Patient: sex F, age 70
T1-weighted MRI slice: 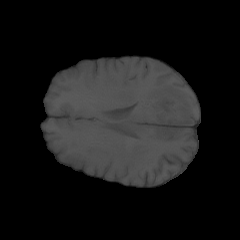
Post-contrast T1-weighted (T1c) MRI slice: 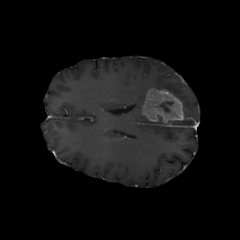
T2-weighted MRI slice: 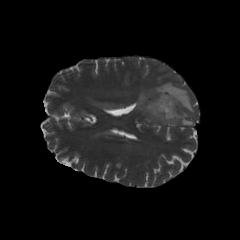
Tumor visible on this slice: yes
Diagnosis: Glioblastoma, IDH-wildtype
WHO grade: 4